Interaction volume radius: 10 \u00c5
Interaction volume height: 15 \u00c5
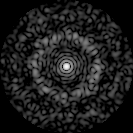
Disorder parameter: 0.823